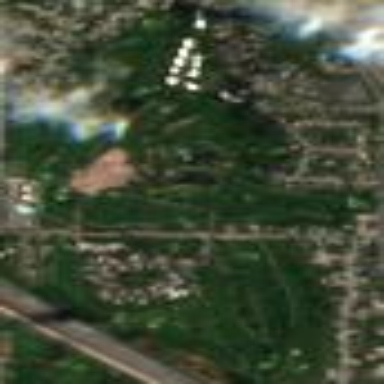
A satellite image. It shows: Golf course surrounded by greenery.